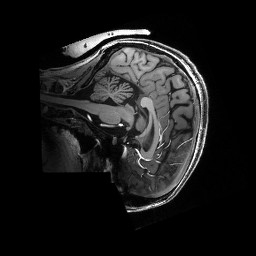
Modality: T1w
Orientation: sagittal
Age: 30
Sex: female
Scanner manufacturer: siemens
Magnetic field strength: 6.98 T
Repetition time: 3.1 s
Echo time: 0.00242 s